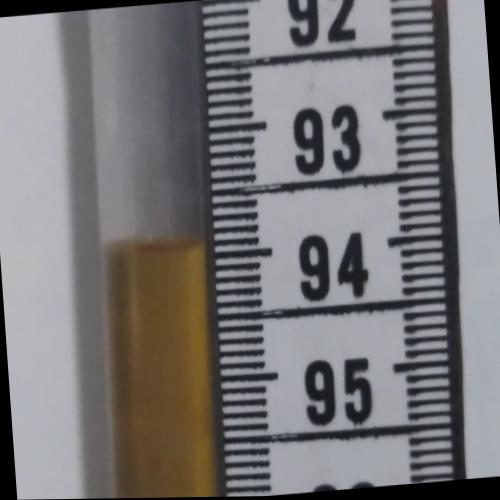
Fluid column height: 93.9 cm